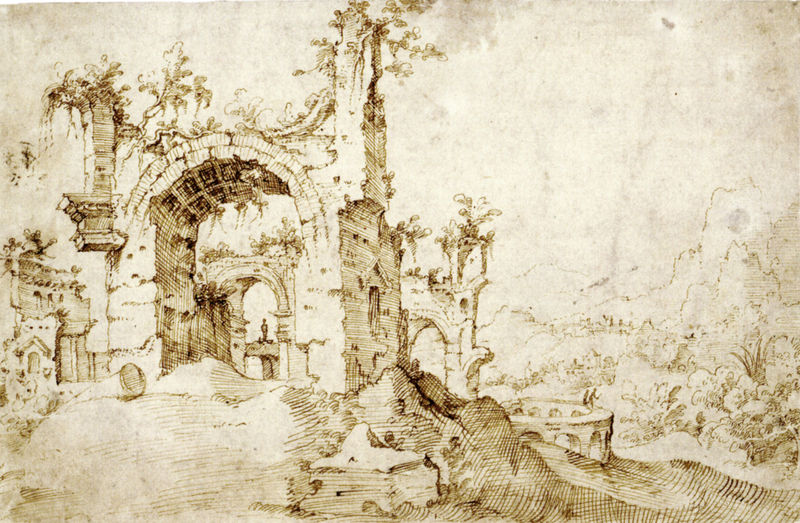
Titel: Ruinenlandschaft
Künstler: Maerten van Heemskerck
Standort: Berlin
Institution: Staatliche Museen zu Berlin, Kupferstichkabinett
Schlagwörter: baum, berg, blätter, feder, felsen, himmel, laub, weiß, bäume, gelb, landschaft, menschen, stadt, äste, braun, fenster, schwarz, skizze, straße, säule, säulen, zeichnung, weg, architektur, mensch, stein, steine, häuser, hügel, natur, zweige, brüstung, büsche, pfad, sträucher, pflanzen, tal, wald, turm, skulptur, statue, bäumchen, terrasse, papier, ansicht, bogen, studie, berge, fels, hang, giebel, mauer, grafik, graphik, linien, sepia, rundbogen, romantik, trümmer, zerstörung, durchgang, tor, bögen, eingang, tusche, ruine, gewölbe, burg, kloster, torbogen, balustrade, festung, abbruch, schraffur, radierung, stich, ruinen, rom, studien, gemäuer, himme, hanglage, antik, zerstört, konsole, viadukt, kassette, bewuchs, tonnengewölbe, thermen, piranesi, wildwuchs, scharffur, erhebung, kasseten, verwitterung, kapitellw, gewlbe, 18. jahrhundert, stich mit ruine